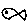
Label: fish